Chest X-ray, PA view. Patient: 24 years old, sex F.
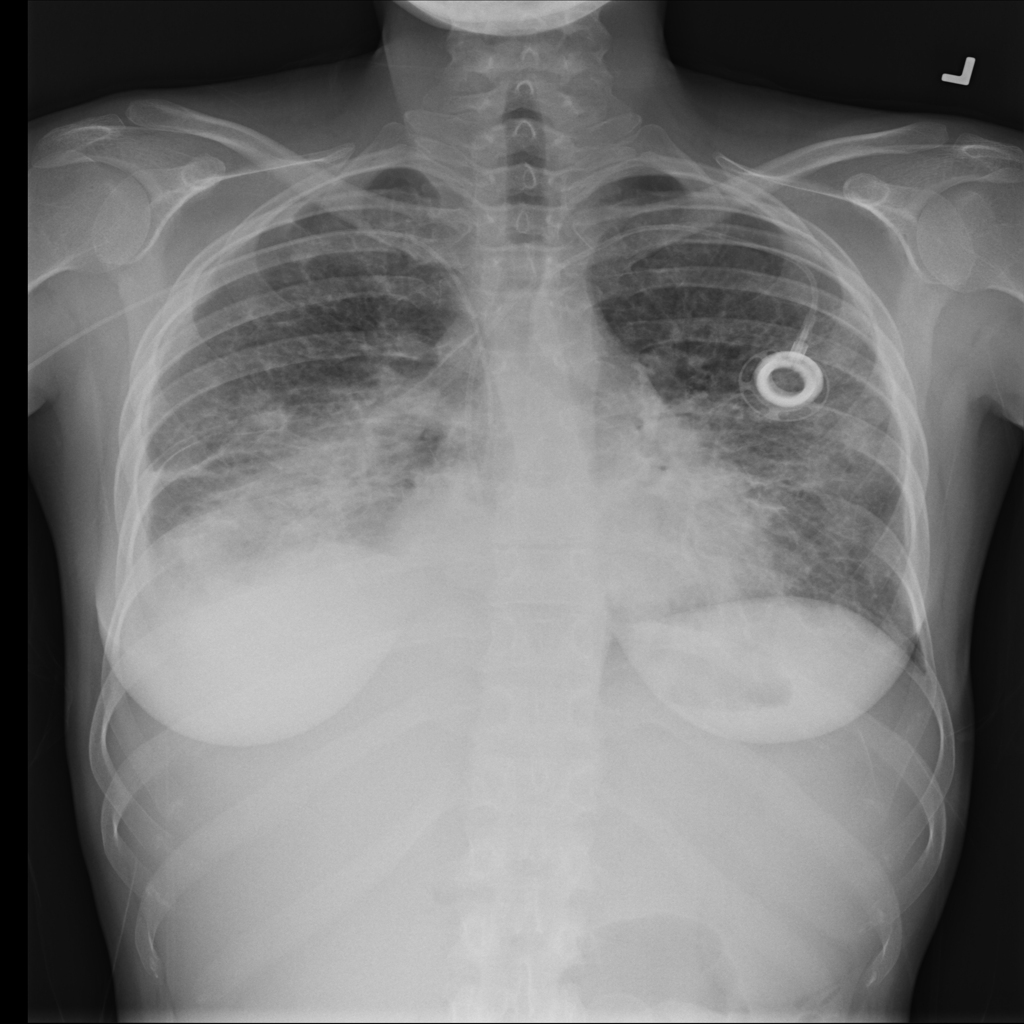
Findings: No Finding